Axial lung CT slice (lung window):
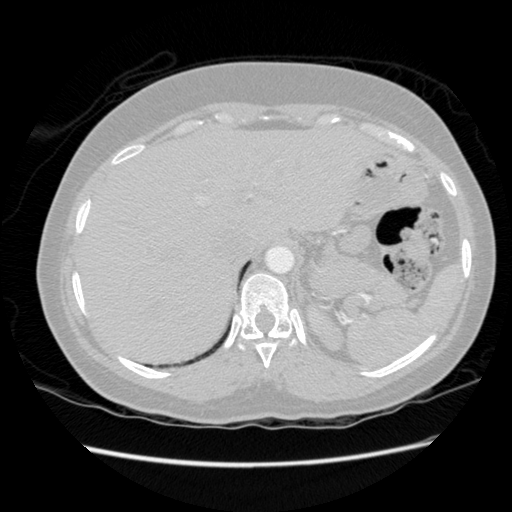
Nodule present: no